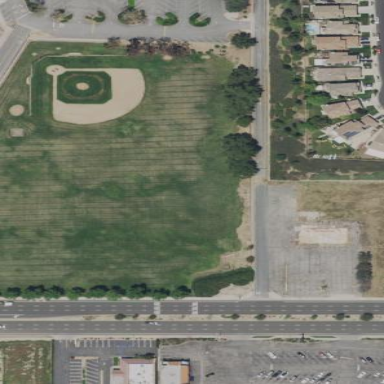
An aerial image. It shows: Baseball pitch for leisure and sports activities.